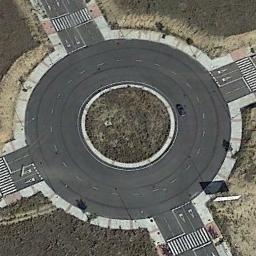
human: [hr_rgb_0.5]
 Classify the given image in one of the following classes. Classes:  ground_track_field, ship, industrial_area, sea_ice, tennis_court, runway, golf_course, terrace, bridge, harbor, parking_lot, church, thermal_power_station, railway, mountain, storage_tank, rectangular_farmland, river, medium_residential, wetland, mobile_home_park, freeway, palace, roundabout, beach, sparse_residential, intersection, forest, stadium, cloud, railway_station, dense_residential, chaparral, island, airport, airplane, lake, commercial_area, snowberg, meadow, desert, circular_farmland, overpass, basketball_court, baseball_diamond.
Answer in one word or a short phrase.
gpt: roundabout